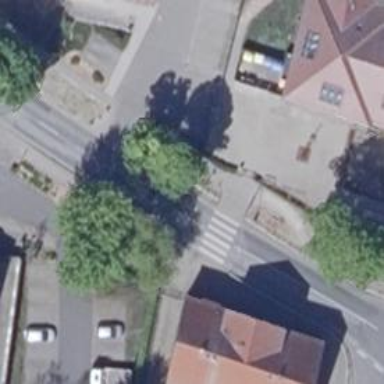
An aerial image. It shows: Uncontrolled zebra crossing on the road.